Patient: sex F, age 61
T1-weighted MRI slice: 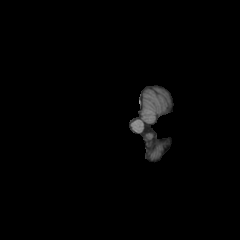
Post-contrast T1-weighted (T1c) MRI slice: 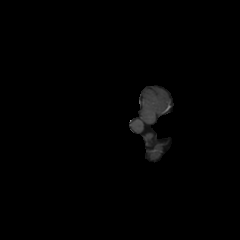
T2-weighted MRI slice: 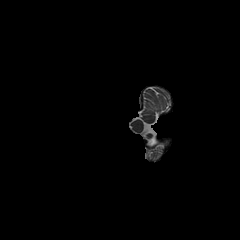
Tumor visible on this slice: no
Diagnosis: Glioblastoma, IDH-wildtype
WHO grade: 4